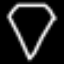
Label: diamond